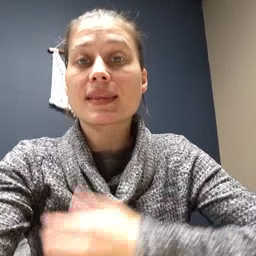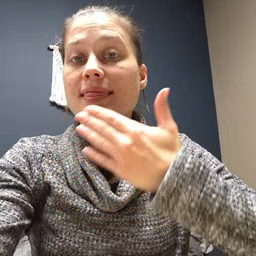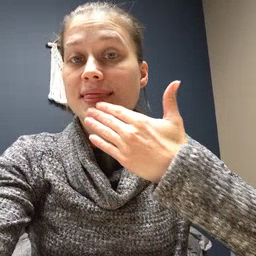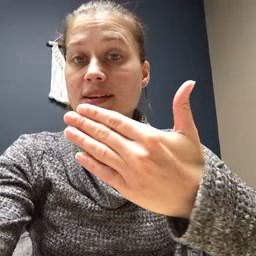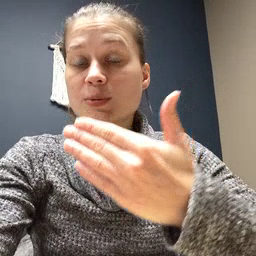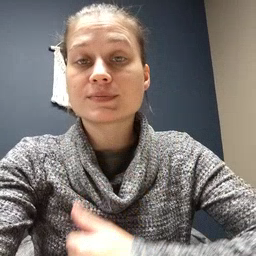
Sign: thankyou